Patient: sex M, age 58
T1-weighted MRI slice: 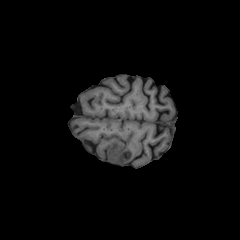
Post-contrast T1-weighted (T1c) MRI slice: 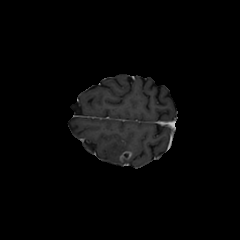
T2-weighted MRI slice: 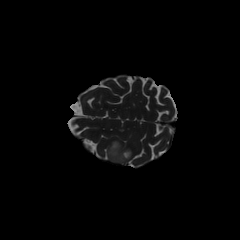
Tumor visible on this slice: yes
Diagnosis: Glioblastoma, IDH-wildtype
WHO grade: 4